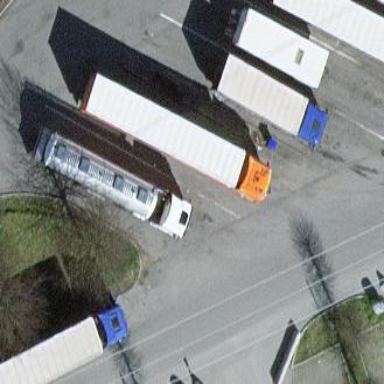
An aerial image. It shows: Asphalt surface parking area designed for heavy goods vehicles.